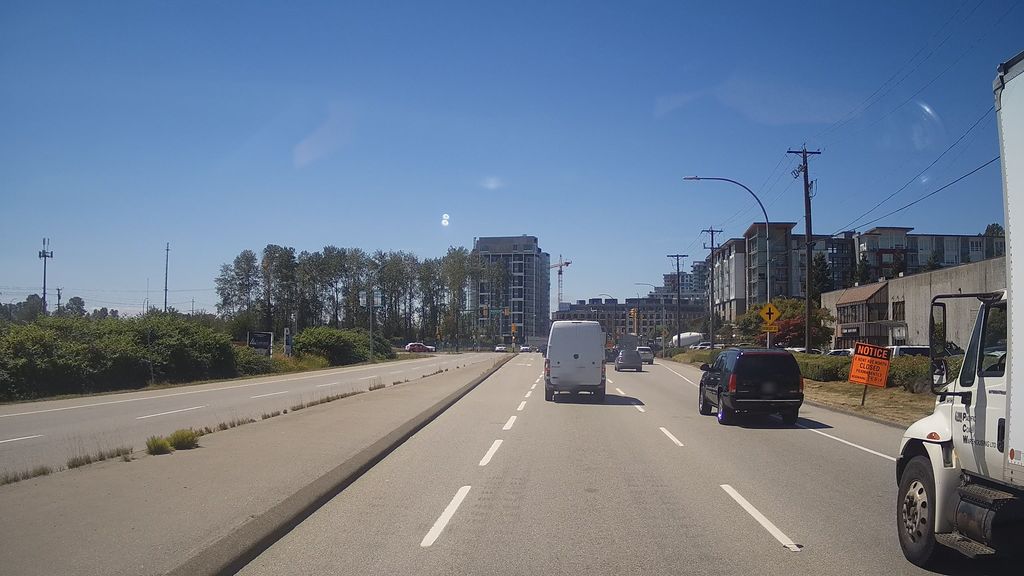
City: vancouver